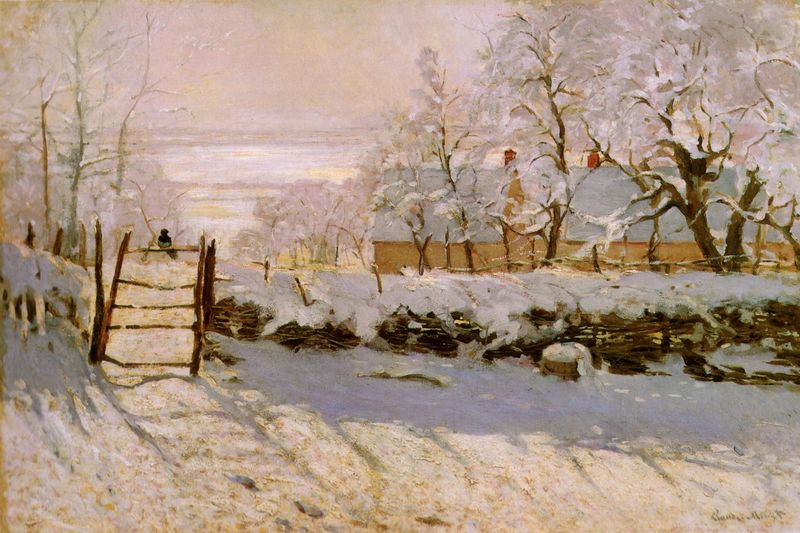
Titel: La Pie, Effet de Neige, Environs de Honfleur, Die Elster
Künstler: Claude Monet
Standort: Paris
Institution: Musée d'Orsay
Schlagwörter: baum, blau, gemälde, himmel, laub, schatten, vogel, wasser, weiß, bäume, gelb, grün, impressionismus, landschaft, ocker, see, sitzen, teich, äste, braun, grau, hintergrund, holz, licht, pastell, schwarz, dach, eis, gebäude, haus, rot, schnee, weg, wolke, zaun, beige, malerei, lang, mensch, signatur, öl, ast, ferne, horizont, häuser, kalt, morgen, natur, spiegelung, weite, zweige, gatter, hütte, sonne, land, rosa, wald, zart, kamin, schornstein, garten, ruhig, perspektive, creme, sonnenlicht, dorf, mauer, schornsteine, hecke, lila, tag, violett, kahl, bauernhof, hof, lattenzaun, winter, idylle, leiter, monet, manet, ölfarbe, baumkrone, tor, impression, offen, bedeckt, kälte, schneelandschaft, traum, flecken, anwesen, gezweig, stall, claude monet, sisley, winterlandschaft, frost, rabe, bauten, tief, januar, schneien, verschneit, pastelle, krähe, bäme, morgenlicht, elster, zeun, flechtzaun, weidenzaun, umzäunt, vanille, ot